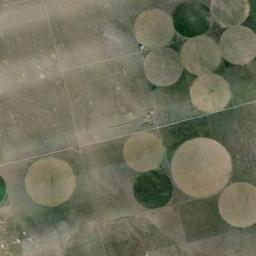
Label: circular_farmland